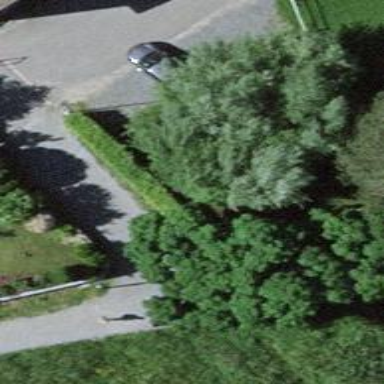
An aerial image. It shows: Hedge acting as barrier.